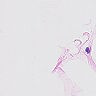
Metastatic tissue present: no